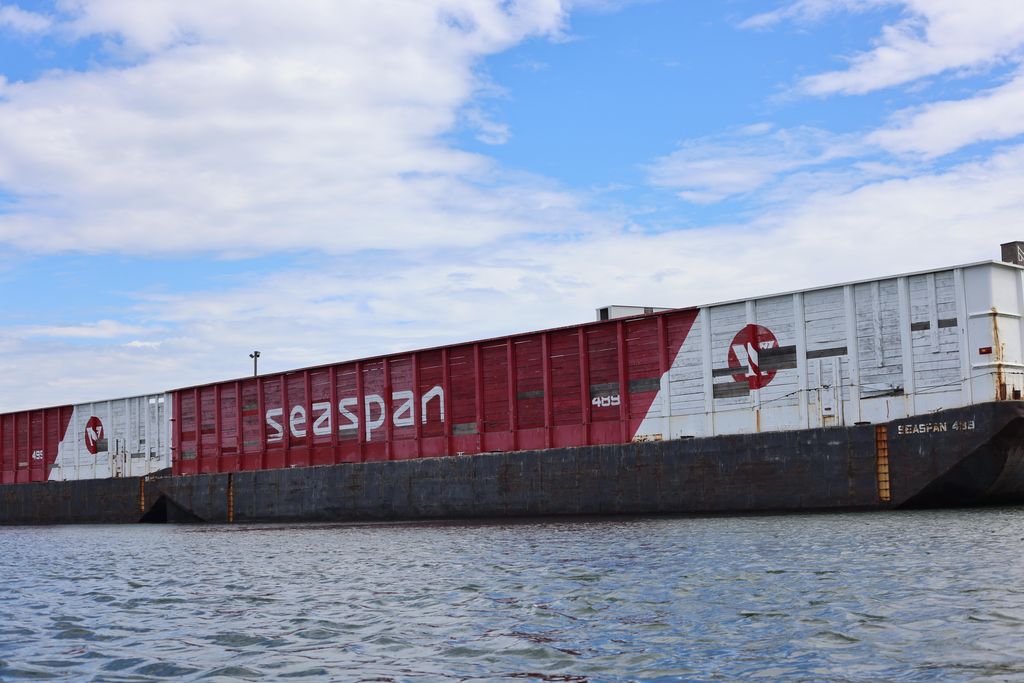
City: victoria